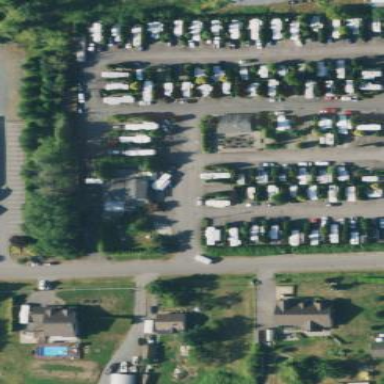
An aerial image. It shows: Caravan site for tourism.